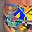
Label: 0